Question: The picture describes a maze problem, where green is the starting position and red is the end point. Find the length of the shortest path.
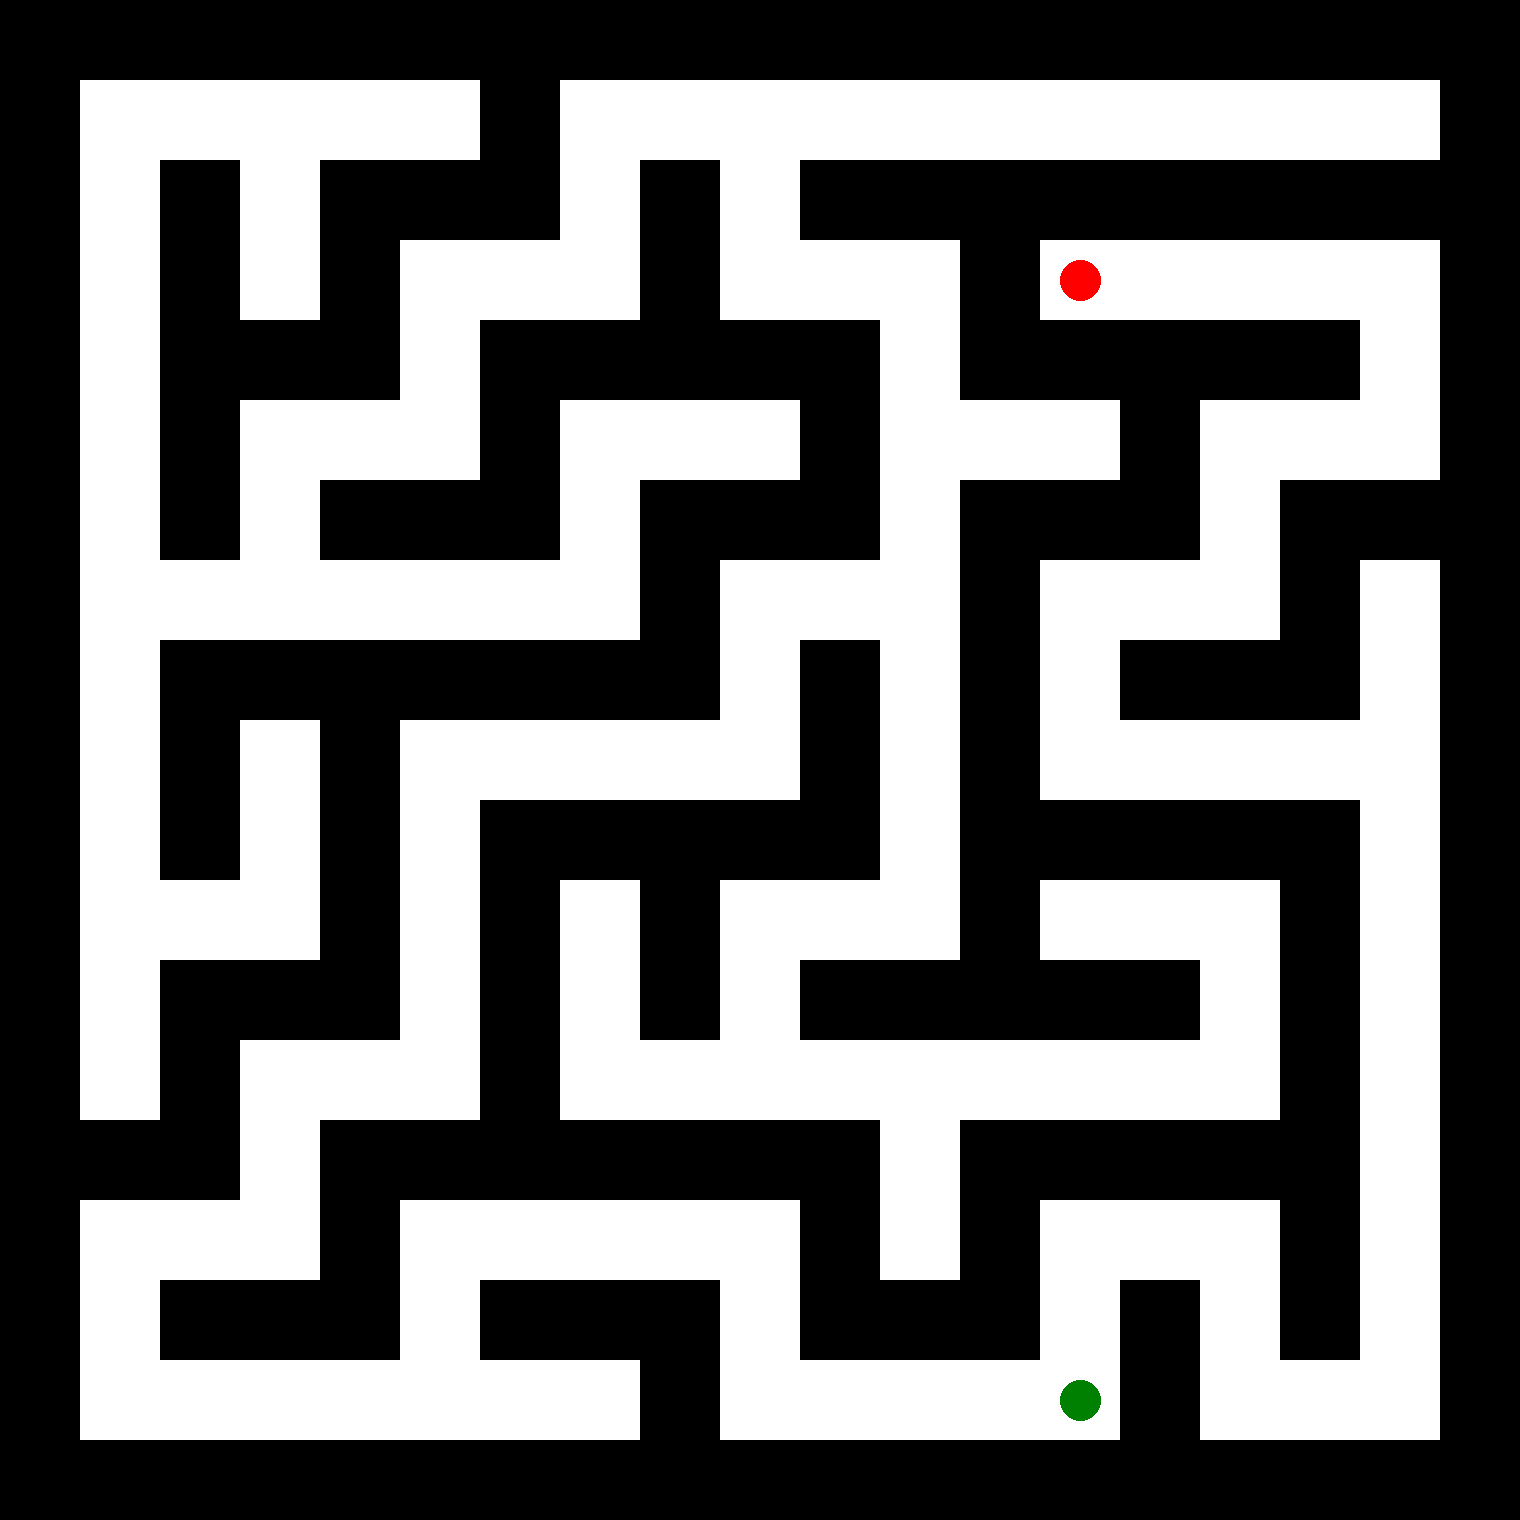
Answer: 34